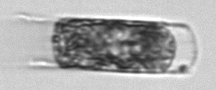
Label: Hemiaulus